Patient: sex F, age 61
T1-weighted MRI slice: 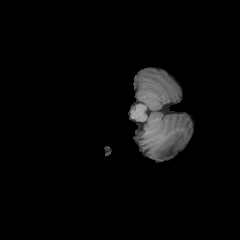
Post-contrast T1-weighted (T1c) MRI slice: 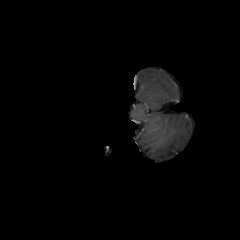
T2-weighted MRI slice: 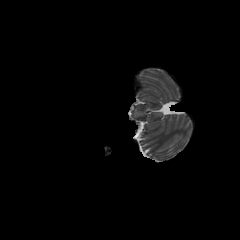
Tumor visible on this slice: no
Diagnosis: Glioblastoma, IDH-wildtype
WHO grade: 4